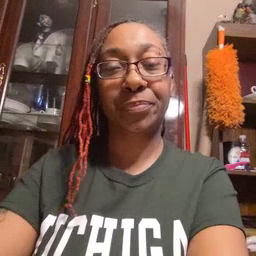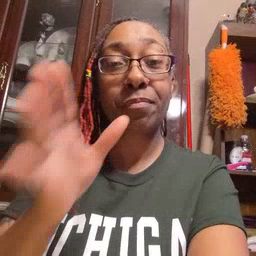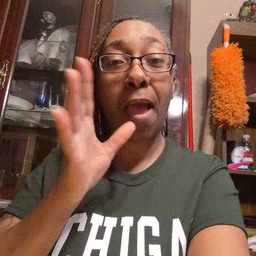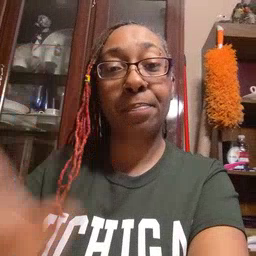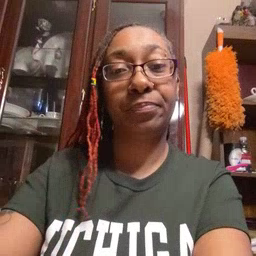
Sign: mom